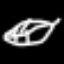
Label: leaf